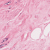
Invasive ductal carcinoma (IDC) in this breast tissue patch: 0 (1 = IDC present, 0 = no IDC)